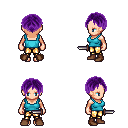
a pixel art fantasy rpg character, female body template, human, light skin, teal pirate shirt, gold greaves, purple parted hairstyle, brown shoes, dagger, four views (front, back, left, right), 2x2 character sprite sheet, small pixel art, hard edges, no anti-aliasing